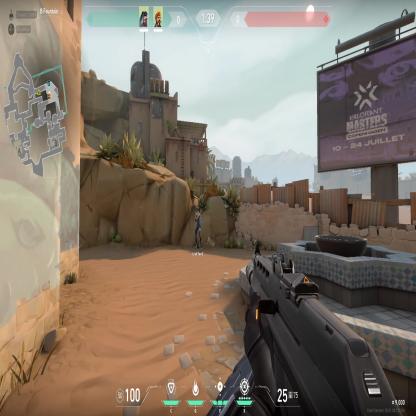
Label: teammate